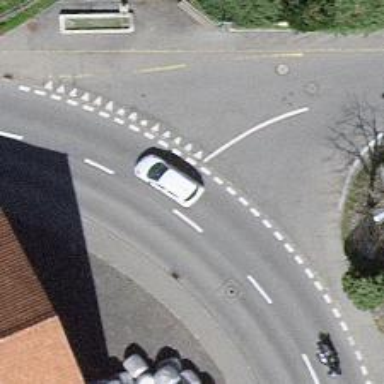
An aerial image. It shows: Road with "give way" sign.